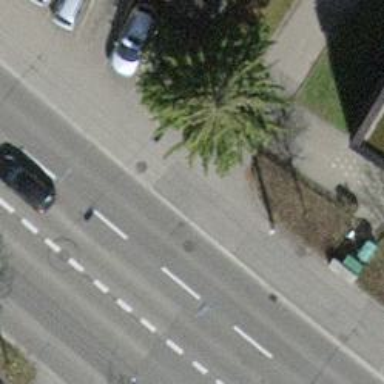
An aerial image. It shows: Unmarked crossing with traffic calming table on the road.